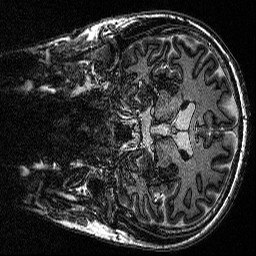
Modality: MP2RAGE
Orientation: coronal
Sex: male
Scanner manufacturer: siemens
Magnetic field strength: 3 T
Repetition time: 5 s
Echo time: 0.00292 s